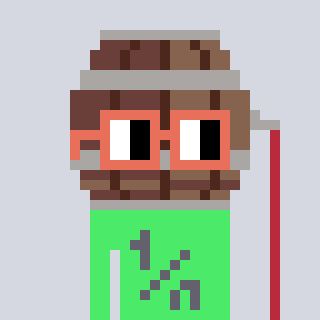
a pixel art character with square orange glasses, a wine barrel-shaped head and a teal-colored body on a cool background